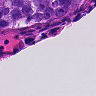
Metastatic tissue present: no